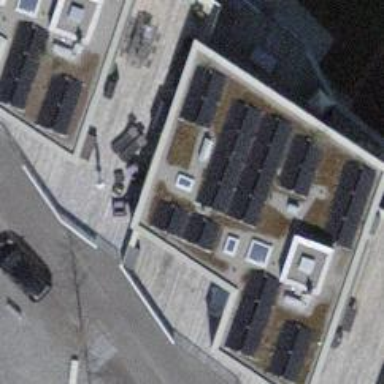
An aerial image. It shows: Solar photovoltaic panel generator.